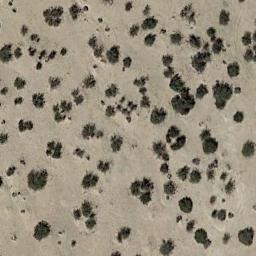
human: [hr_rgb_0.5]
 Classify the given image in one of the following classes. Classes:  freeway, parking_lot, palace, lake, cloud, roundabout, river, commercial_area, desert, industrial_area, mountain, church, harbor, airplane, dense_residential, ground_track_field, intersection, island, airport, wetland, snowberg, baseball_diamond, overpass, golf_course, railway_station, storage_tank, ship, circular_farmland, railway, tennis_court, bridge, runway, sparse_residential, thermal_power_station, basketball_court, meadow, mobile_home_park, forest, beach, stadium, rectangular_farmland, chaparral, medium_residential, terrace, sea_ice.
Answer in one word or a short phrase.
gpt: chaparral